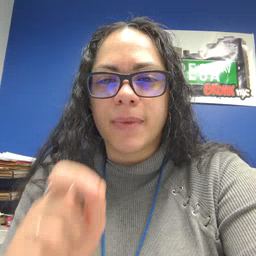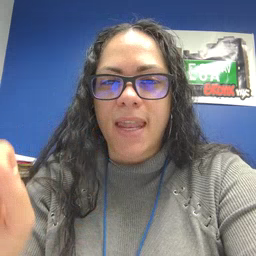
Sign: pen